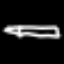
Label: pencil